Question: I'm trying to implement inline editing in my grid but when I click inside a cell, the text I am typing doesn't show up. It also doesn't show that classic text slash (such as this one I am seeing while writing this message). As you can see in the image, the cell is focused but the text I wrote inside it didn't show up, but when I press enter, the cell is updated with its content.

This is part of my code:
'''
<!-- jQuery-UI CSS -->
<link href="../jqGrid/css/layout/themes/flick/jquery-ui.css" rel="stylesheet" />
<!-- Standard jqGrid CSS -->
<link href="../jqGrid/css/ui.jqgrid.css" rel="stylesheet" />
<!-- jQuery -->
<script src="../bootstrap/js/jquery-1.10.2.js"></script>
<!-- jQuery UI -->
<script type="text/javascript" src="../jQuery-UI/jquery-ui-latest.js"></script>
<!-- jqGrid -->
<script src="../jqGrid/js/i18n/grid.locale-pt-br.js"></script>
<script src="../jqGrid/js/jquery.jqGrid.min.js"></script>
'''
'''
$("#grid_metadata").jqGrid({
url: '../json/jsonMetadata.jsp',
datatype: 'json',
jsonReader:{
root: 'rows', //dados
page: 'page', //pagina requisitada
total: 'total', //total de paginas
records: 'records' //total de registros
},
pager: '#pager_metadata',
rowNum: 10,
rowList: [10,20,30],
autoencode: true,
height: 230,
width: 550,
gridview: true,
viewrecords: true,
caption: "Campos de Metadados",
'cellEdit': true,
'cellsubmit' : 'clientArray',
editurl: 'clientArray',
colNames:['ID','Descricao','Valor'],
colModel:[
{name:'id', width:100, sorttype:"int", sortable: true, editable: false},
{name:'description', width:940, sortable: true, editable: false},
{name:'value', width:940, sortable: true, editable: true, editrules:{required:true}}
]
});
$("#grid_metadata").jqGrid('navGrid','#pager_metadata',{edit:false,add:false,del:false,search:false,refresh:false},
{}, //edit options
{}, //add options
{}, //del options
{}, //search options
{} //refresh options
);
'''
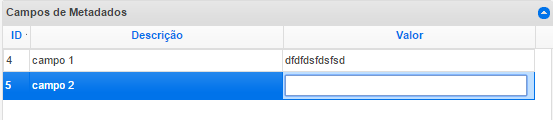
Answer: With the comments above I realized that the text color was white, so that I couldn't see it. I solved it setting 'color' CSS attribute like this:
'''
afterEditCell: function(rowId, cellName, value, iRow, iCol) {
var $row = $('#'+iRow+'_value'); // here "value" is the name of your column
$row.css('color','black');
}
'''